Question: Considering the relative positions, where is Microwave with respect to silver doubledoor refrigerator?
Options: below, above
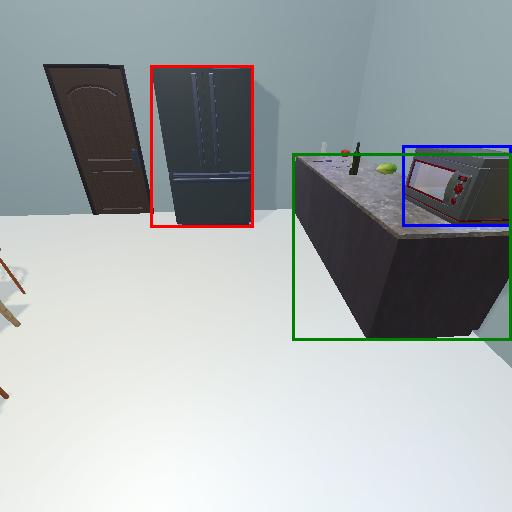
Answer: below